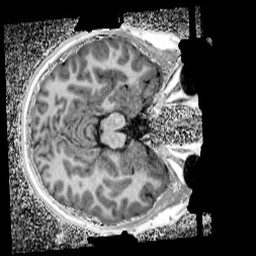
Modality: UNIT1_denoised
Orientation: axial
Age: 13
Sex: female
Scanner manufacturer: siemens
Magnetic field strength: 3 T
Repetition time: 4 s
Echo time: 0.00299 s